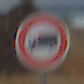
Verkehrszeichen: VerbotFuerKraftfahrzeugeUeberDreiKommaFuenfTonnen
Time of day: Midday
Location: Outdoor (Nature)
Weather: PartlyCloudy
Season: NotSpecified
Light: Natural